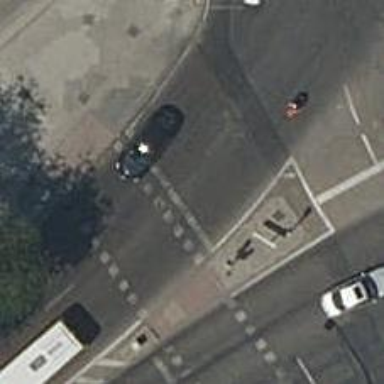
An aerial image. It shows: Road with traffic signals at crossing.